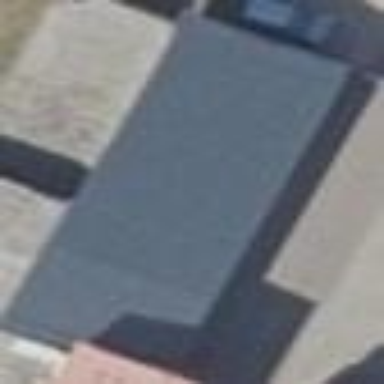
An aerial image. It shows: Office building with skillion roof.